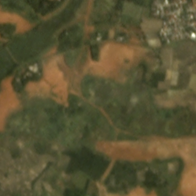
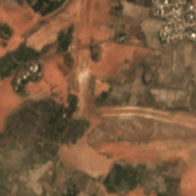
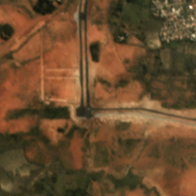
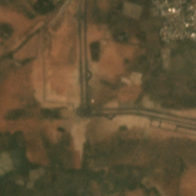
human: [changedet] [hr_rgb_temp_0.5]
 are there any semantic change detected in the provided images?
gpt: Vegetation is replaced by roads and bare land .

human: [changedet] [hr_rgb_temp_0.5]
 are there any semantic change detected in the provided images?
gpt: Two main roads are built and trees are removed .

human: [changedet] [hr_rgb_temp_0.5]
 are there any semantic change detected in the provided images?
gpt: Two concrete roads are completed in the scene .

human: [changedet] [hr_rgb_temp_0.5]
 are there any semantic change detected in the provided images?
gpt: Forests are replaced by roads .

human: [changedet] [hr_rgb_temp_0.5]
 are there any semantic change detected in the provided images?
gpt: Two concrete roads replaced the trees in the scene .